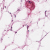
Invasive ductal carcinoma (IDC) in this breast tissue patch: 0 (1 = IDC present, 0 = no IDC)